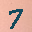
Label: 7